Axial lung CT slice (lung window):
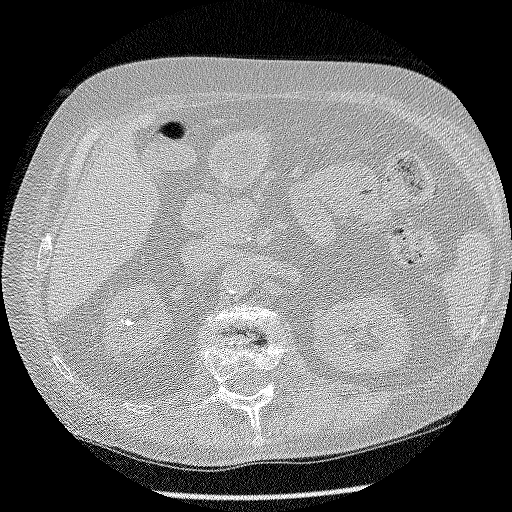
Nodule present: no